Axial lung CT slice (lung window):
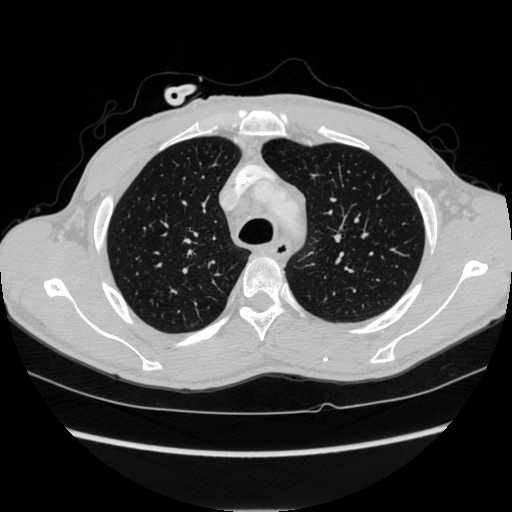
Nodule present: no